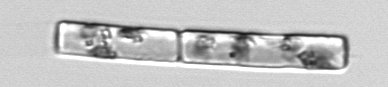
Label: Guinardia_delicatula